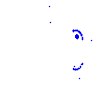
Particle: pion